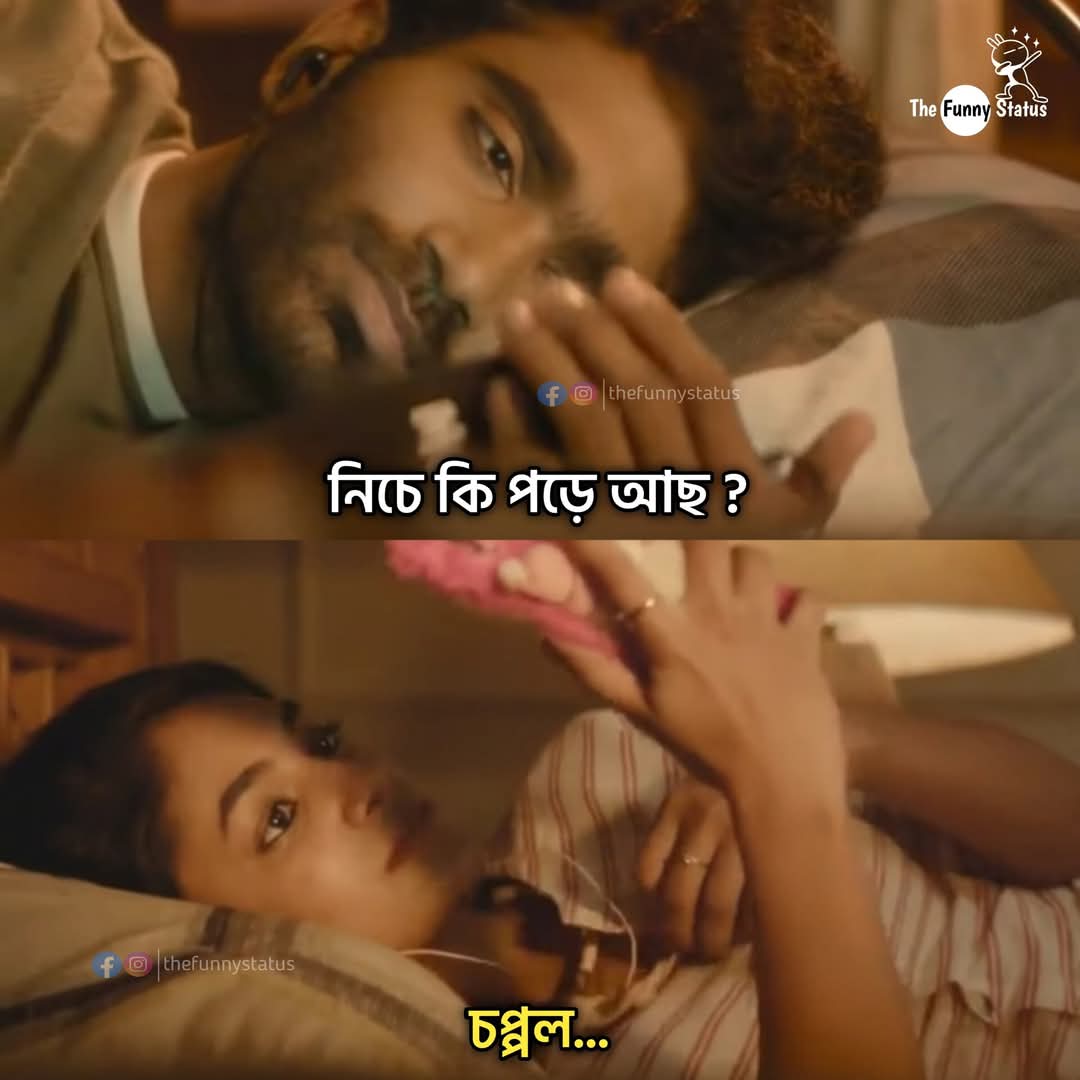
Text: নিচে কি পড়ে আছ?
চপ্পল...
Label: Non Hate